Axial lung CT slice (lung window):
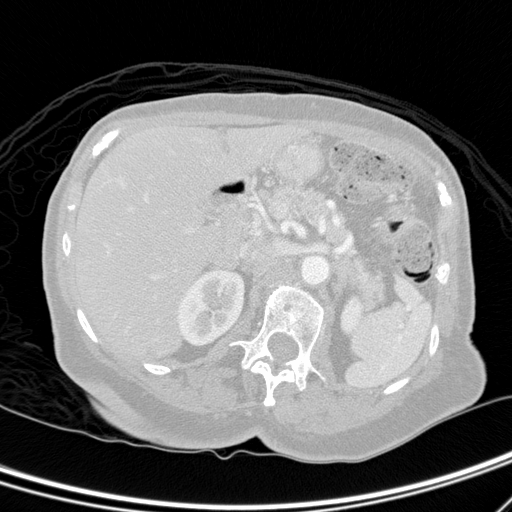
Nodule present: no